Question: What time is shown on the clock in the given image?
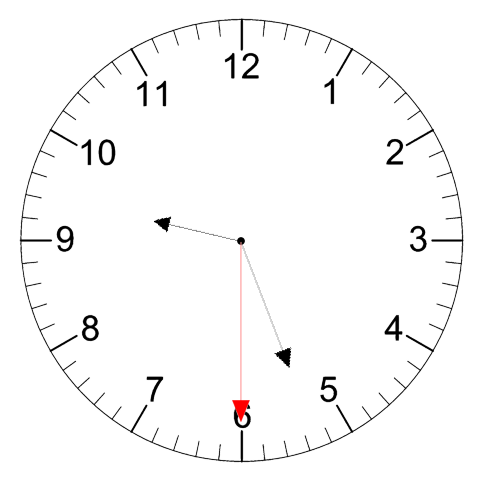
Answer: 09:26:30